Field crop: maize
Growth stage: 2
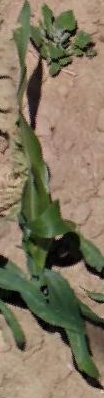
Species: maize